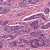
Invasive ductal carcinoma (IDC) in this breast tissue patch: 1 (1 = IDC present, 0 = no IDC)